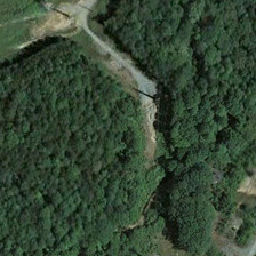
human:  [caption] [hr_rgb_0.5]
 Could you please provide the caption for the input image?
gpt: The road is in the forest with many green trees.

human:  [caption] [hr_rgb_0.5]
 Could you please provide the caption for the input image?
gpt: The road is in the green forest.

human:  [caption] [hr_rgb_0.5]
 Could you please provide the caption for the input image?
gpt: The road is in the woods with green trees.

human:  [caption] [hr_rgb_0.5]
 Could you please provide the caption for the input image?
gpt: One road is in the forest with many green trees.

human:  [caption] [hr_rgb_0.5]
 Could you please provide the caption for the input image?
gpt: One road is in a forest with many green trees.